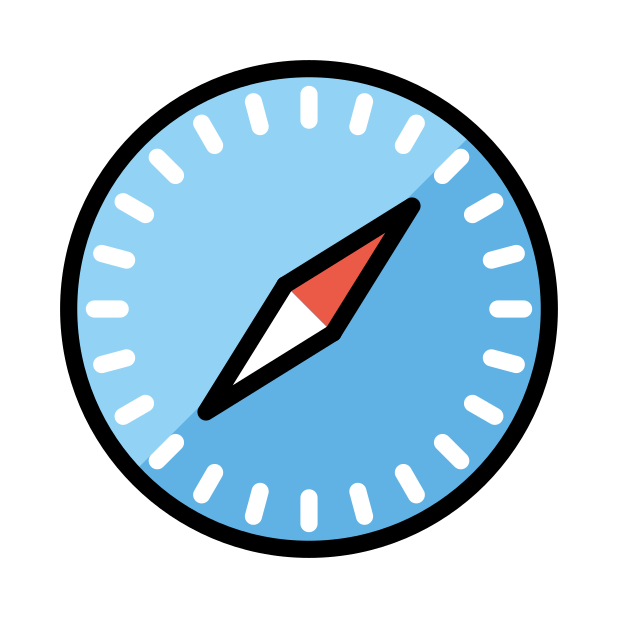
Safari